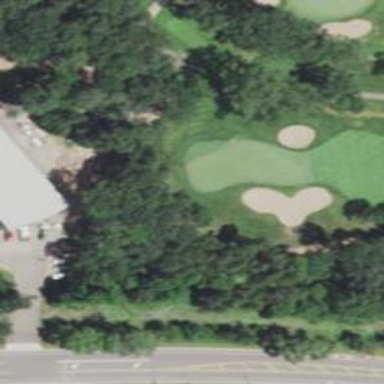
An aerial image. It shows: Path used for both walking and golf.